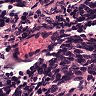
Metastatic tissue present: no